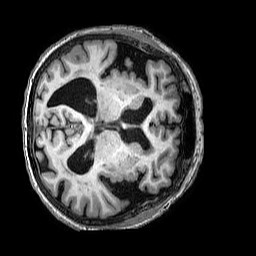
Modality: T1w
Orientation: axial
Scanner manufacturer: philips
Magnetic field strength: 3 T
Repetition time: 0.00682 s
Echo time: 0.003132 s